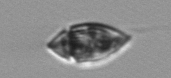
Label: Amphidinium